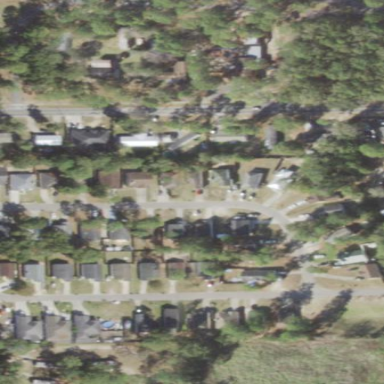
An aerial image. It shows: This residential area consists of single-family homes.